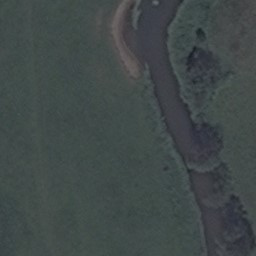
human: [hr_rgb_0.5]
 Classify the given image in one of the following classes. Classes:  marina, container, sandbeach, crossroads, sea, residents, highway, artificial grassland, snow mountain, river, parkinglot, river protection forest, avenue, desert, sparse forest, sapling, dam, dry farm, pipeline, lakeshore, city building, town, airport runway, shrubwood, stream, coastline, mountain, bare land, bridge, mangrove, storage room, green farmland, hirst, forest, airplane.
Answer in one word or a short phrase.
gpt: river